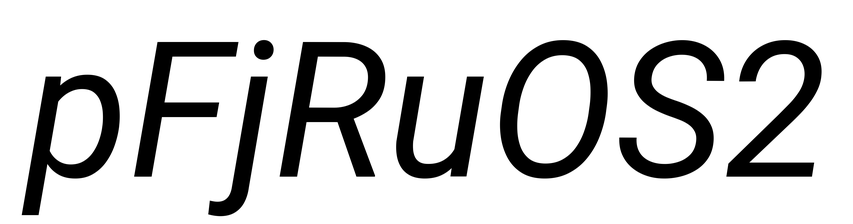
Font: Roboto-Italic_Italic